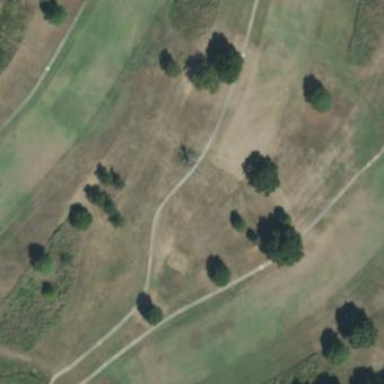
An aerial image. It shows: Grassy area designated as golf fairway.